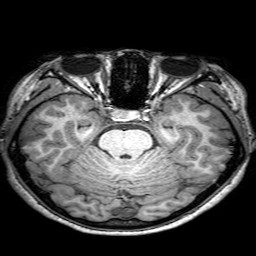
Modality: T1w
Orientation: coronal
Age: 20
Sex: female
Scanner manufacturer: philips
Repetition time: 0.008957 s
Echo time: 0.0046 s